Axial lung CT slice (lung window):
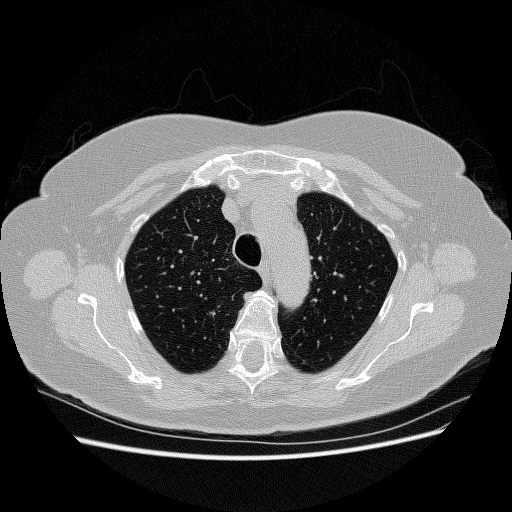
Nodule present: no